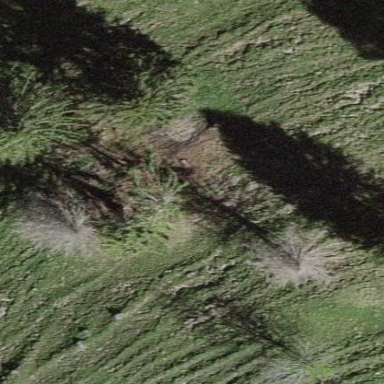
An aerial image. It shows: Mixed leaf woodland.